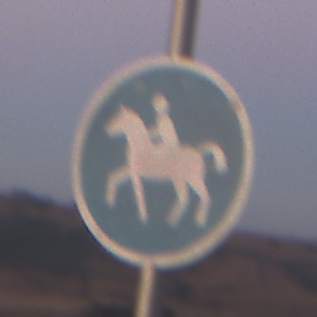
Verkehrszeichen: Reitweg
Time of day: SunriseSunset
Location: Outdoor (Nature)
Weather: PartlyCloudy
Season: NotSpecified
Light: Natural